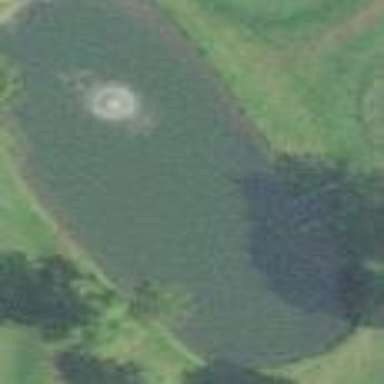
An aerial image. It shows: Scenic view of water hazard on golf course. The natural water feature adds beauty to the landscape.